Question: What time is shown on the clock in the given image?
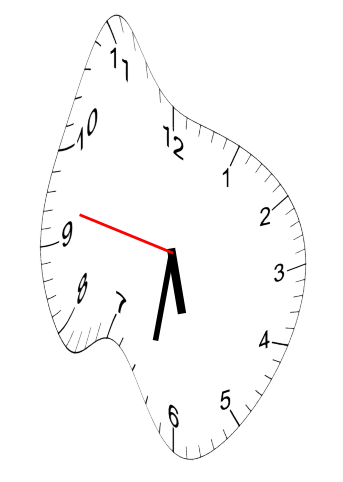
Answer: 05:31:47